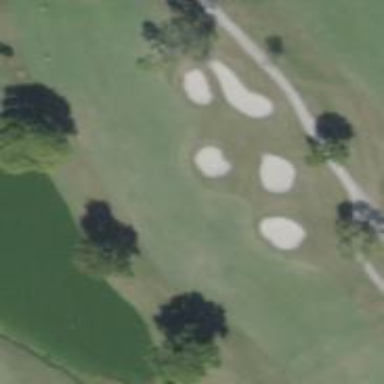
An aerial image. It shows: Golf fairway surrounded by grass.